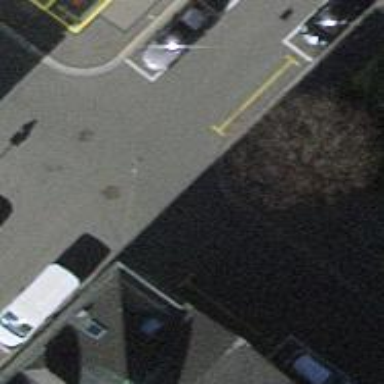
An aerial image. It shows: Kerb barrier.